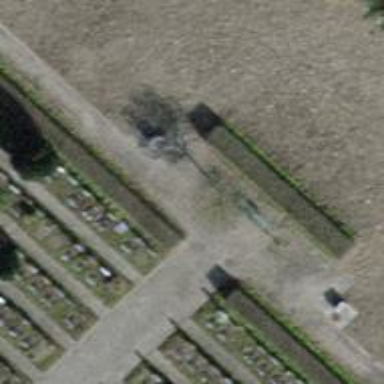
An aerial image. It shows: Bench for seating.